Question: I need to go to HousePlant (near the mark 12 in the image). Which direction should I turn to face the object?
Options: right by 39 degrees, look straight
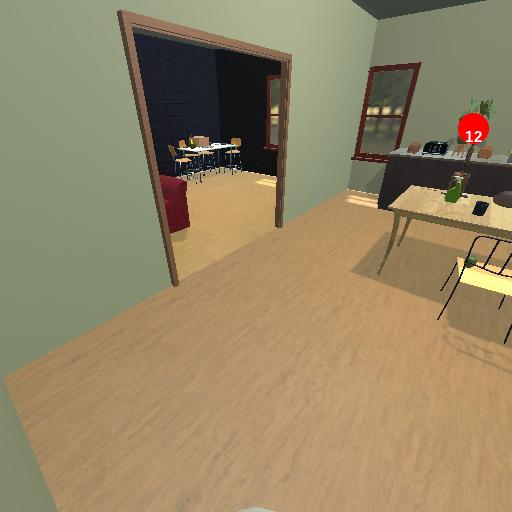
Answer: right by 39 degrees